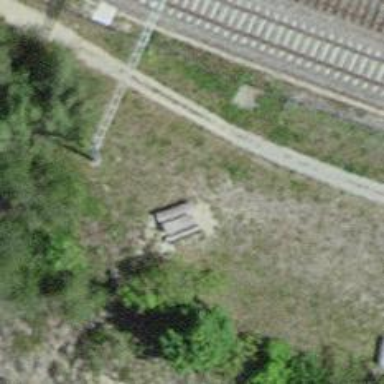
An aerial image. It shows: Picnic table located in leisure land area.